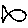
Label: fish